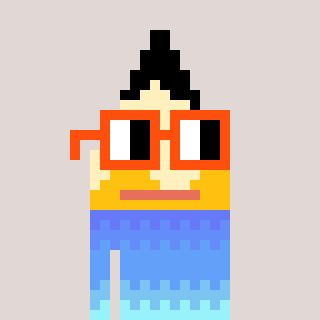
a pixel art character with square orange glasses, a pencil-shaped head and a green-colored body on a warm background